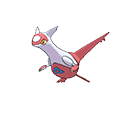
Pok\u00e9mon: latias